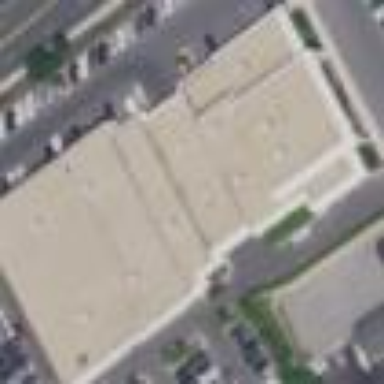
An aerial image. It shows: Building that houses car shop.